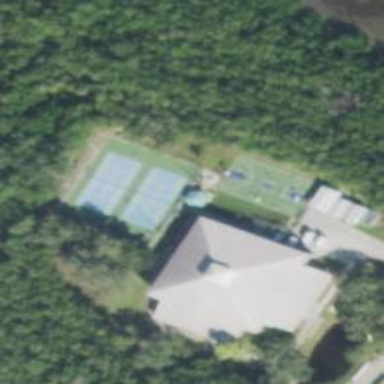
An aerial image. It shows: Tennis court on pitch designated for leisure land.